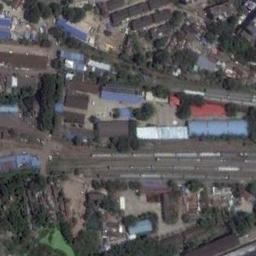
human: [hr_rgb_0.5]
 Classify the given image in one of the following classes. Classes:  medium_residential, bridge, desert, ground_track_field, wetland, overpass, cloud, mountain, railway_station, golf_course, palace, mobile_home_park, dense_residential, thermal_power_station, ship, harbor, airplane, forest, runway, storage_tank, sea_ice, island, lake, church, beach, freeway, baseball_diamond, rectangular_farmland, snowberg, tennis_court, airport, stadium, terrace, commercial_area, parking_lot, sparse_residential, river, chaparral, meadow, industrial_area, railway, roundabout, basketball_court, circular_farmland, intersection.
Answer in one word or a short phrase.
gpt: railway